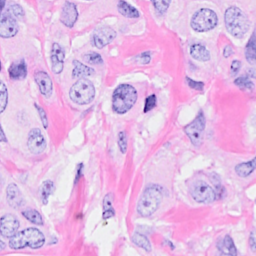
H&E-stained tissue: Breast